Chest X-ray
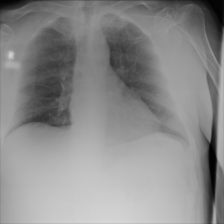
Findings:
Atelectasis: negative
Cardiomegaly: negative
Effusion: negative
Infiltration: negative
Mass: negative
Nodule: negative
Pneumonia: negative
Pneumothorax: negative
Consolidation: negative
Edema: negative
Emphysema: negative
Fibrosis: negative
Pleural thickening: negative
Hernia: negative